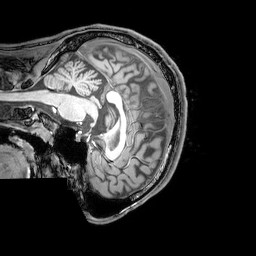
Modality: T1w
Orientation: sagittal
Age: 26
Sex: male
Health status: healthy
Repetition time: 0.081 s
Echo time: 0.037 s